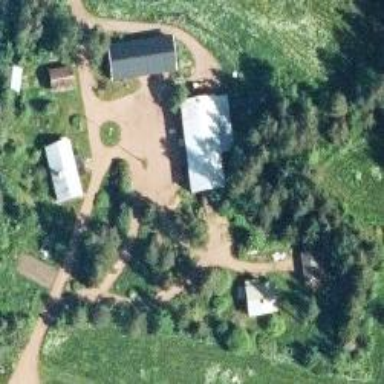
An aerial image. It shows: Farmyard area.